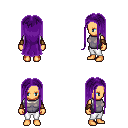
a pixel art fantasy rpg character, female body template, human, tanned skin, steel chest armor, white pants, purple extra-long hairstyle, cloth bracers, four views (front, back, left, right), 2x2 character sprite sheet, small pixel art, hard edges, no anti-aliasing